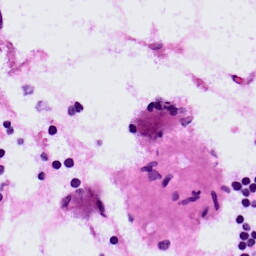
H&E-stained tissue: LymphNode